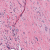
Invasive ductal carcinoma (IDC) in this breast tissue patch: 0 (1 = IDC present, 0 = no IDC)